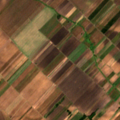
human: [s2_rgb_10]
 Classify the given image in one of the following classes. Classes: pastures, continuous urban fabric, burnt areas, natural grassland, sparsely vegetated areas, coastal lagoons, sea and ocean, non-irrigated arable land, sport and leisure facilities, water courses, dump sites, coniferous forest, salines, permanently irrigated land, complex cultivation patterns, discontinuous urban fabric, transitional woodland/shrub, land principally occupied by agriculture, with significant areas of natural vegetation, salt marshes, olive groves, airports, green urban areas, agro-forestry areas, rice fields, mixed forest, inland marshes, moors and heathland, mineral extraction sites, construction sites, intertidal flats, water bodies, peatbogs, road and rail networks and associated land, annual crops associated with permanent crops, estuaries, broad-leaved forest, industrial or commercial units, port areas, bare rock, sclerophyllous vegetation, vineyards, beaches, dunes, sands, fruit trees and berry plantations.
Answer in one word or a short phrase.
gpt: non-irrigated arable land